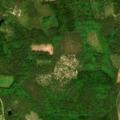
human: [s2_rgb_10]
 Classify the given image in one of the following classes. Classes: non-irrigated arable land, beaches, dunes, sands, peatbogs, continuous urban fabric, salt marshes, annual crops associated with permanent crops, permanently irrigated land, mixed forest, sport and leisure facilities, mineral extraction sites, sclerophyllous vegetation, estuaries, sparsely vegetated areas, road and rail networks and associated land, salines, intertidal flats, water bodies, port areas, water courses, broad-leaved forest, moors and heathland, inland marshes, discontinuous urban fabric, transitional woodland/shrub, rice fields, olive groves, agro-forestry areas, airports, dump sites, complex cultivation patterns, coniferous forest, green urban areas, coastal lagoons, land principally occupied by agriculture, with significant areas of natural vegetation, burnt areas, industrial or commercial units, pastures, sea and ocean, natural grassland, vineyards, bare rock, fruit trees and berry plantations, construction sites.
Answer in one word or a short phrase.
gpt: land principally occupied by agriculture, with significant areas of natural vegetation, coniferous forest, mixed forest